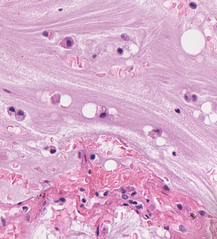
Tumor epithelial tissue: no
Tumor-associated stroma tissue: no
Normal tissue: yes